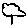
Label: tree